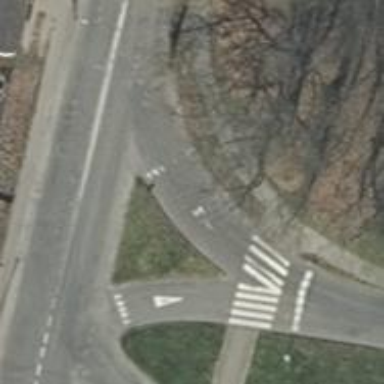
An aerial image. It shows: Secondary road with asphalt surface.